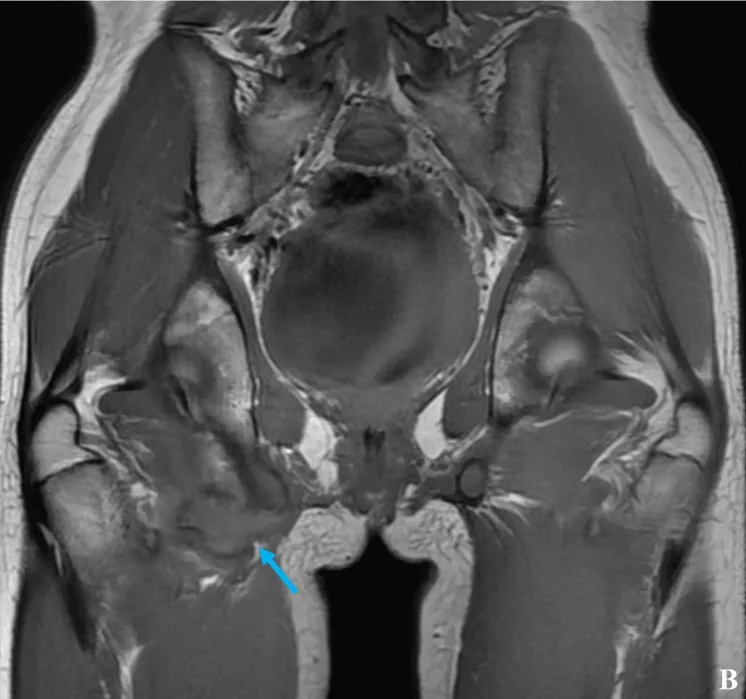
Magnetic resonance images of patient hips. Coronal T1-weighted image. Demonstrate that the cluster of ovoid calcifications adjacent to the avulsed right ischial tuberosity fragment corresponds to several foci of callous formation in the soft tissues without a true mass (blue arrows).
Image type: radiology (mri)